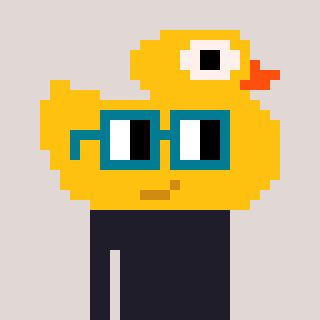
a pixel art character with square dark green glasses, a ducky-shaped head and a grayscale-colored body on a warm background